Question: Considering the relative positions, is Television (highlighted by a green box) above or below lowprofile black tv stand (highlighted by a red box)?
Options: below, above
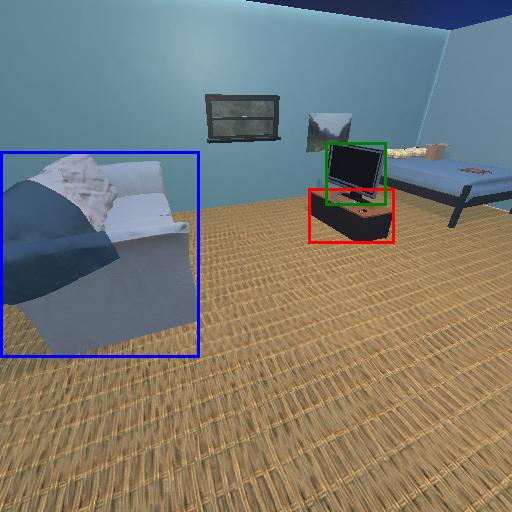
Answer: below